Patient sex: F
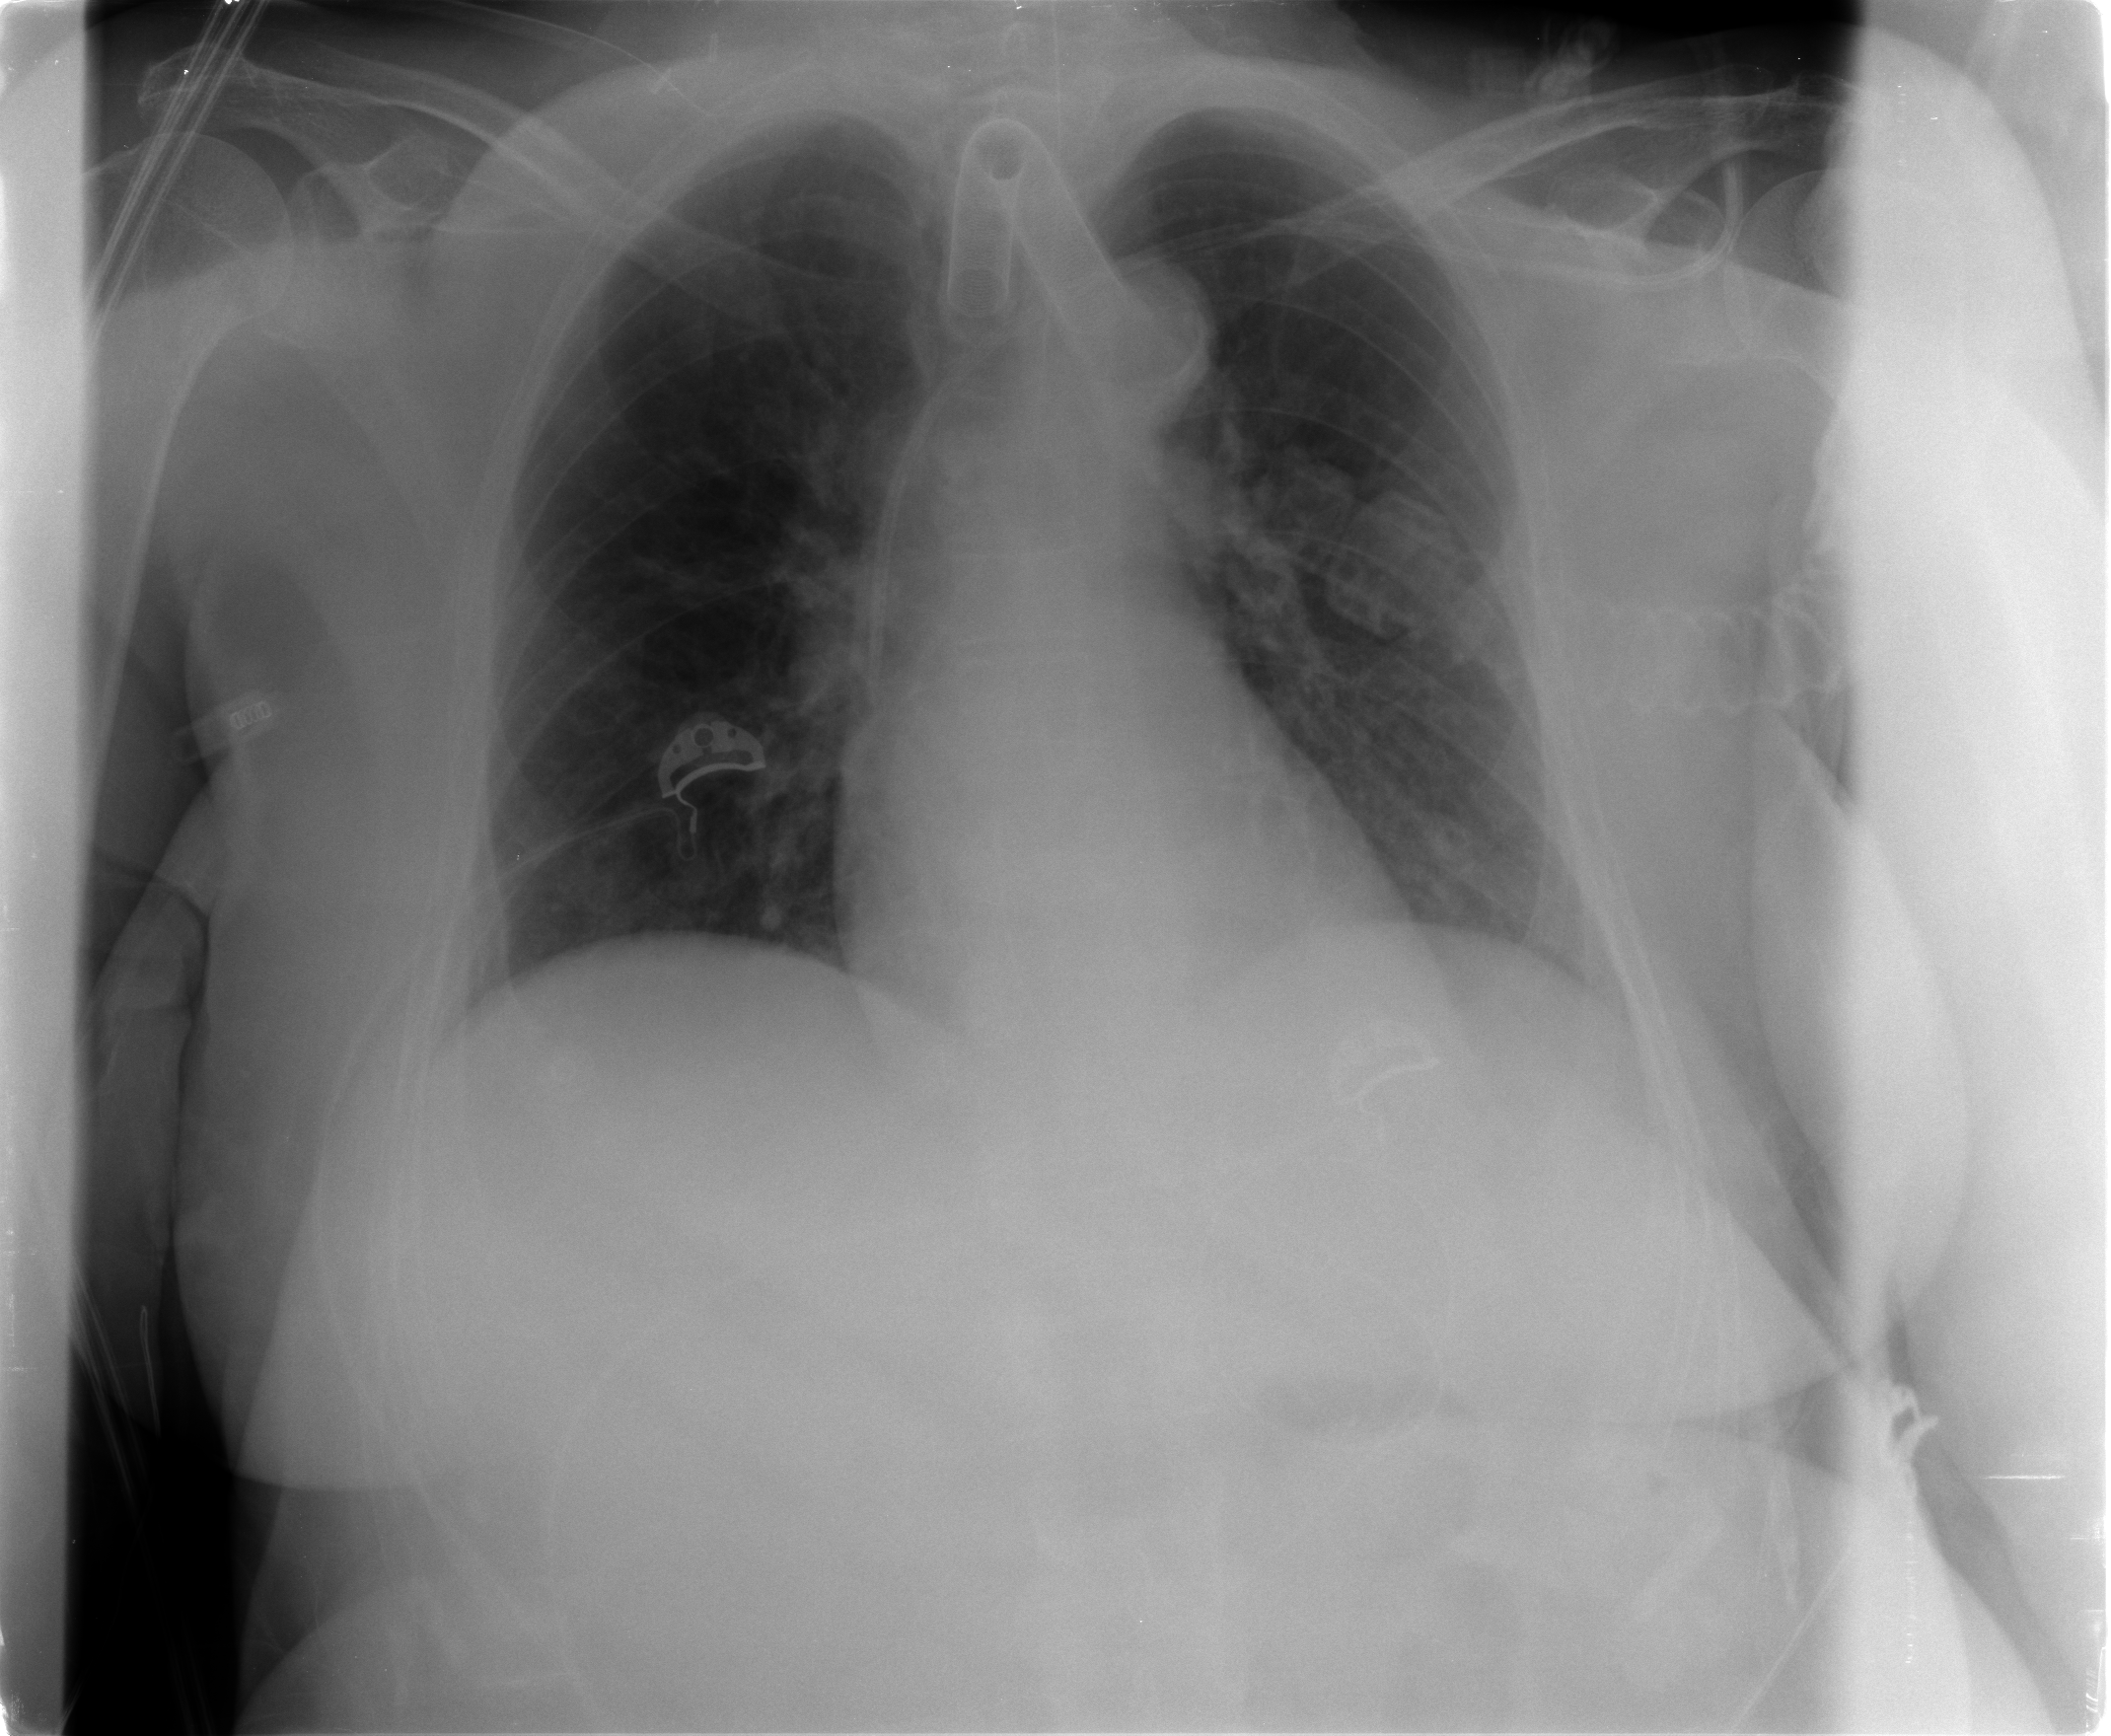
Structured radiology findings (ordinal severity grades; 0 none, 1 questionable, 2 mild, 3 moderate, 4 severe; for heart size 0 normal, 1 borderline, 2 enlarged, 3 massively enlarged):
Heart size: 0
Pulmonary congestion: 2
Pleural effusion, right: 0
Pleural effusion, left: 0
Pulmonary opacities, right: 0
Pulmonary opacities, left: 0
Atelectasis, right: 0
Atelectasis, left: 0